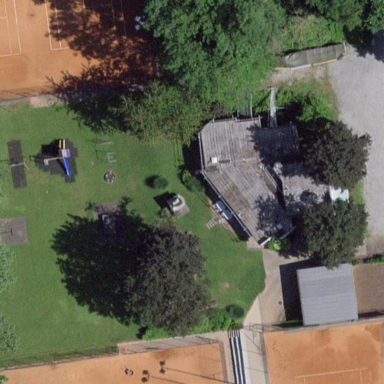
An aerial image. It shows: Building designated as sports center for tennis.